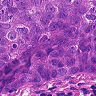
Metastatic tissue present: yes